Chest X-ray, PA view. Patient: 50 years old, sex M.
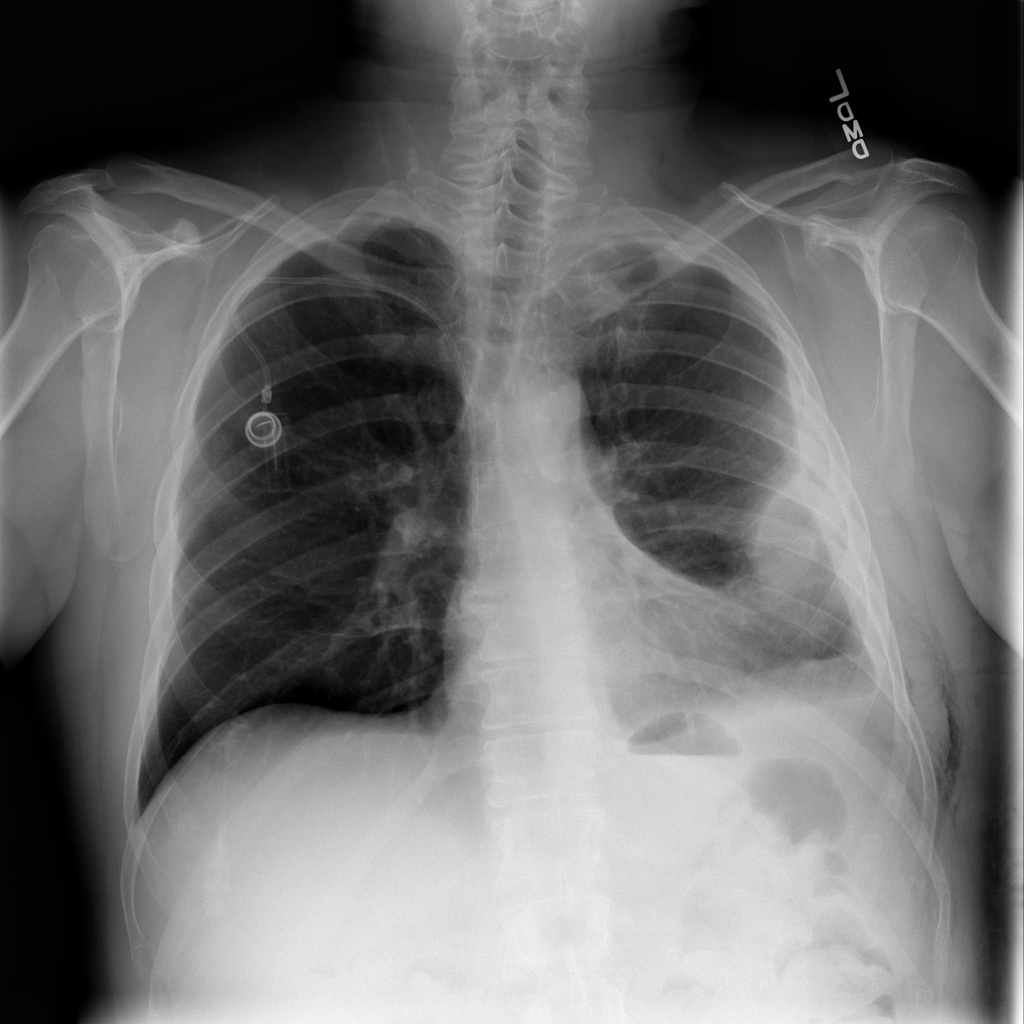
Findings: Pneumothorax